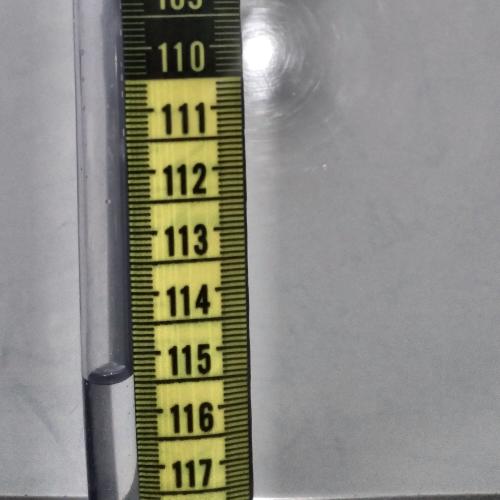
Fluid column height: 115.3 cm